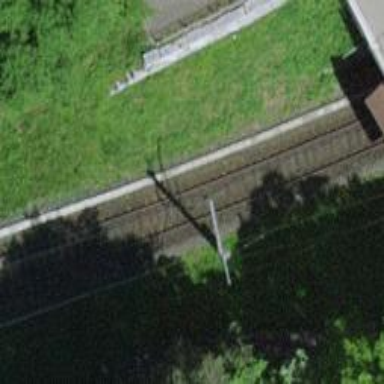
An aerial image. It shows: Single-track railway with electrified contact lines.